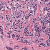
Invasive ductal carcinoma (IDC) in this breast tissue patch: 1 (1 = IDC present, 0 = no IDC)